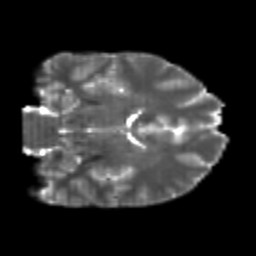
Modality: T2w
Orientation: coronal
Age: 21
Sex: male
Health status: healthy
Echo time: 0.074 s